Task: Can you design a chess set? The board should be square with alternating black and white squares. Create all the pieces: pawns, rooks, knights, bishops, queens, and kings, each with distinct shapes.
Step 236:
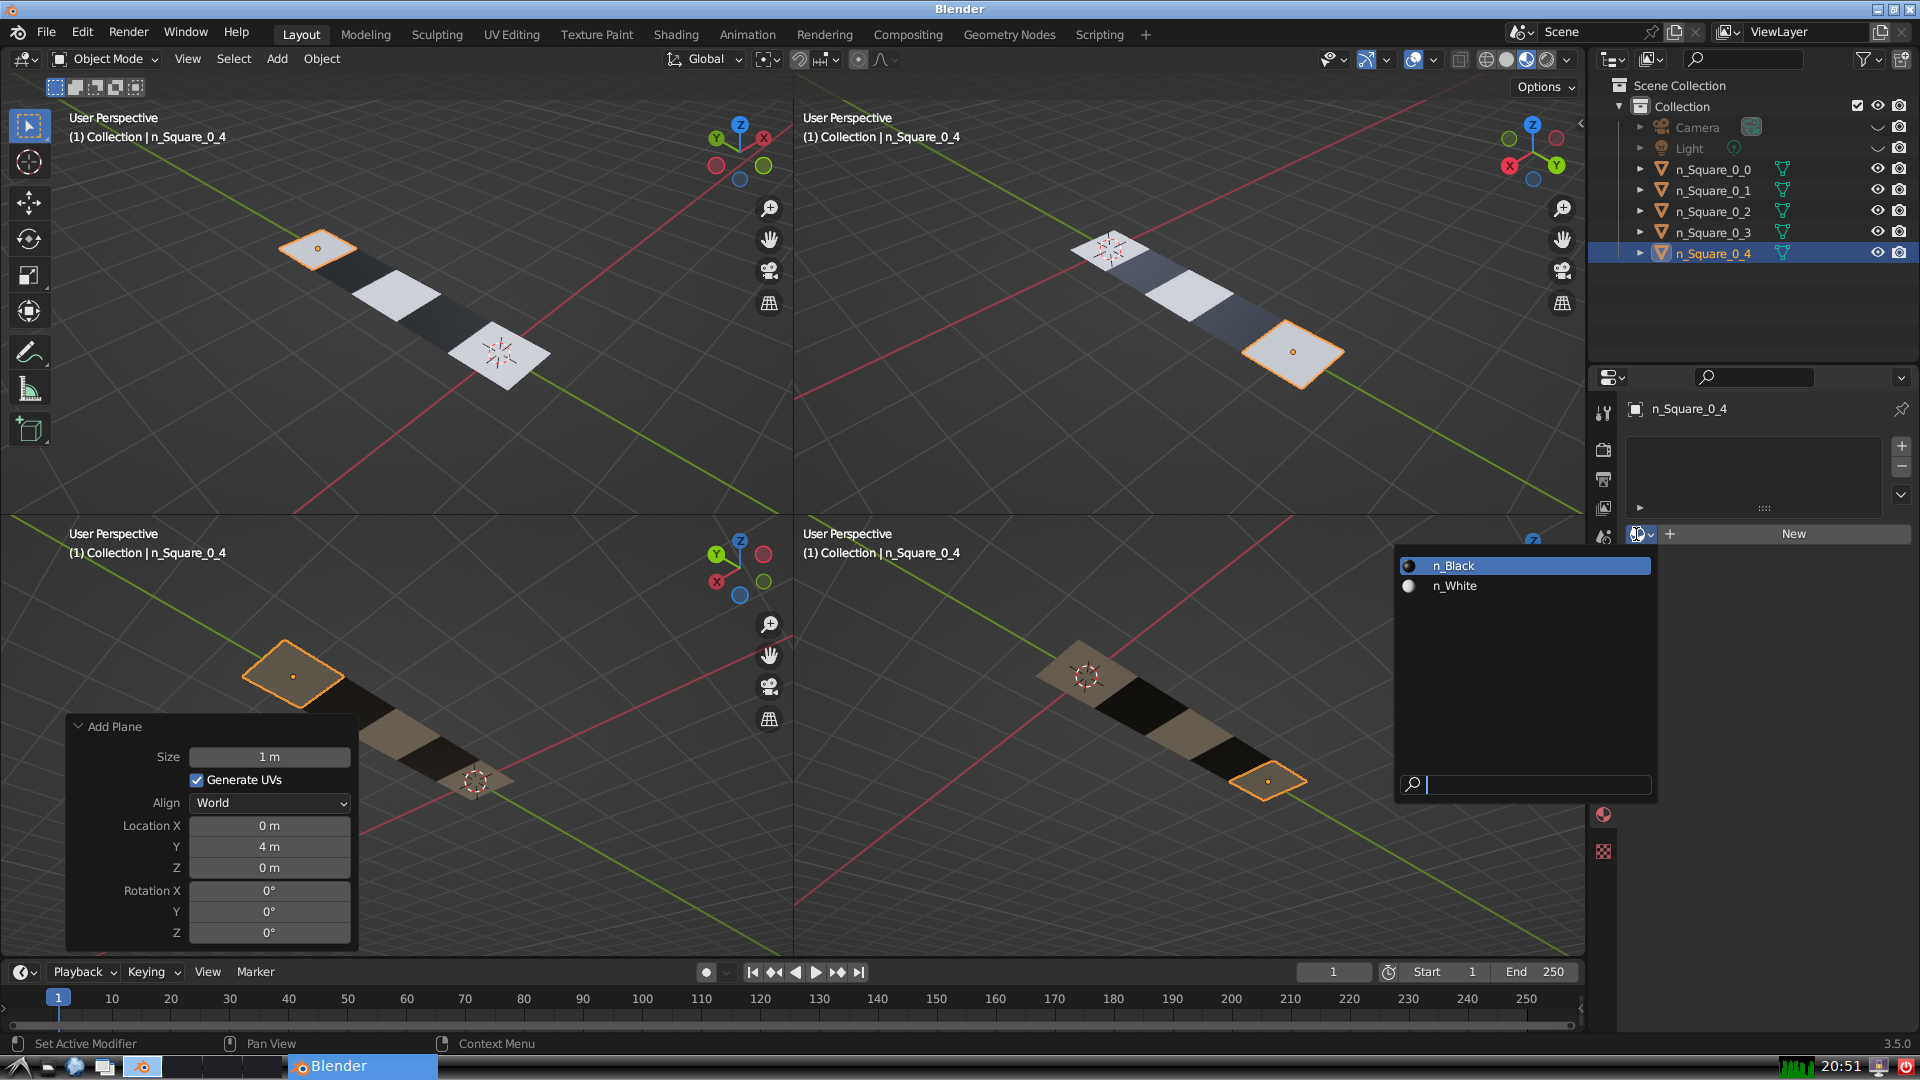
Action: input_text: n_White